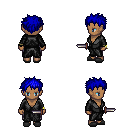
a pixel art fantasy rpg character, female body template, human, dark skin, gray robe, metal pants, blue bedhead hairstyle, bracelets, gray slippers, dagger, four views (front, back, left, right), 2x2 character sprite sheet, small pixel art, hard edges, no anti-aliasing